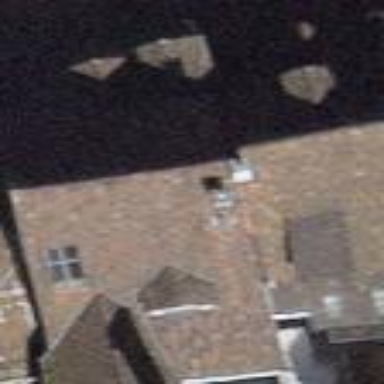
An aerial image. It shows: Building with tiled roof.